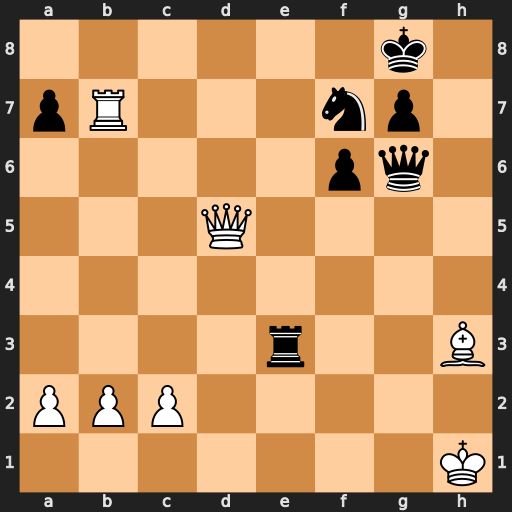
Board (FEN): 6k1/pR3np1/5pq1/3Q4/8/4r2B/PPP5/7K
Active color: w
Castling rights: -
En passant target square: -
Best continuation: Rb8+ Kh7 Bf5